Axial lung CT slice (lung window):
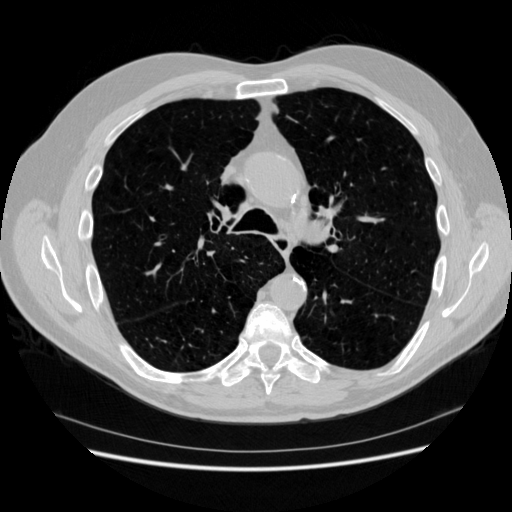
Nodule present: no